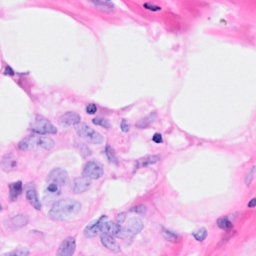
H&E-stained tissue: Breast